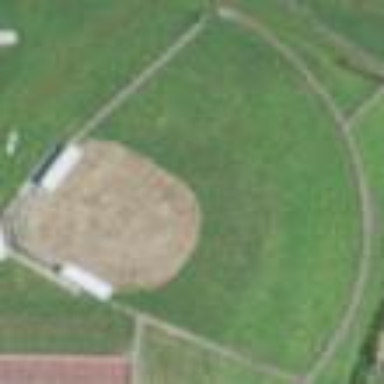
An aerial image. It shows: Baseball pitch for leisure land activities.